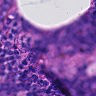
Metastatic tissue present: no